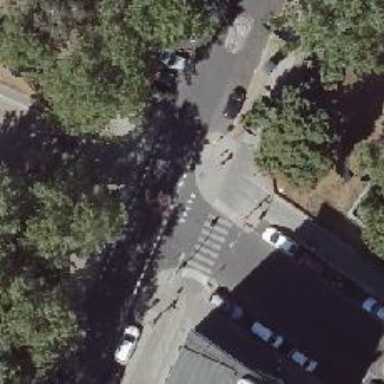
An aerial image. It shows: Stop line on the road.